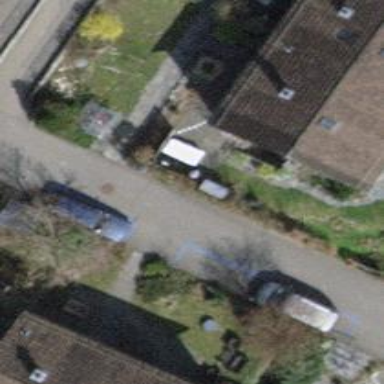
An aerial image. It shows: Simple and straightforward house.